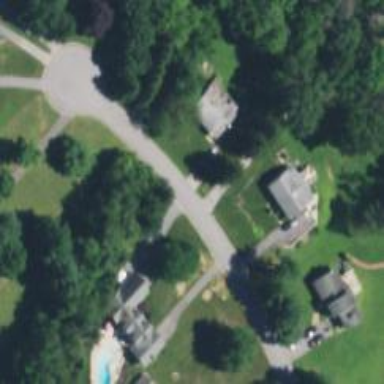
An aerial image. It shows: Driveway leading to service road.